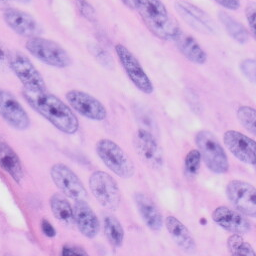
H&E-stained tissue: Skin